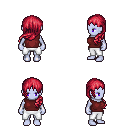
a pixel art fantasy rpg character, female body template, dark elf, purple skin, maroon sleeveless shirt, white pants, ruby red left-swept hairstyle, four views (front, back, left, right), 2x2 character sprite sheet, small pixel art, hard edges, no anti-aliasing